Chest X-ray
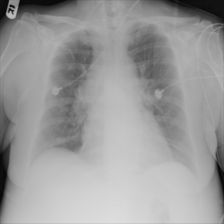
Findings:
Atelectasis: negative
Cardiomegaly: negative
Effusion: negative
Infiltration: negative
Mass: negative
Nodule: negative
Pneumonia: negative
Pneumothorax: negative
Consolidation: negative
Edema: negative
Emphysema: negative
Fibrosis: negative
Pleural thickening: negative
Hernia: negative